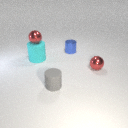
small red metal sphere in front of large cyan rubber cylinder